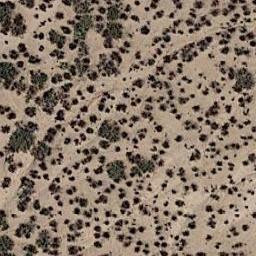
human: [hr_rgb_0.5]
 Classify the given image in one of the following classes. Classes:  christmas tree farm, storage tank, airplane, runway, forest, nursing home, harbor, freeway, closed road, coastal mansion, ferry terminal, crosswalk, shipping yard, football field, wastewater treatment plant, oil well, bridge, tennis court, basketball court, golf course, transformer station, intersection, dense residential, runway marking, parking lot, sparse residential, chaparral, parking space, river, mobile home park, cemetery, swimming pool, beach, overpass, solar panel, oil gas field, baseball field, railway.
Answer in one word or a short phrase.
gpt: chaparral